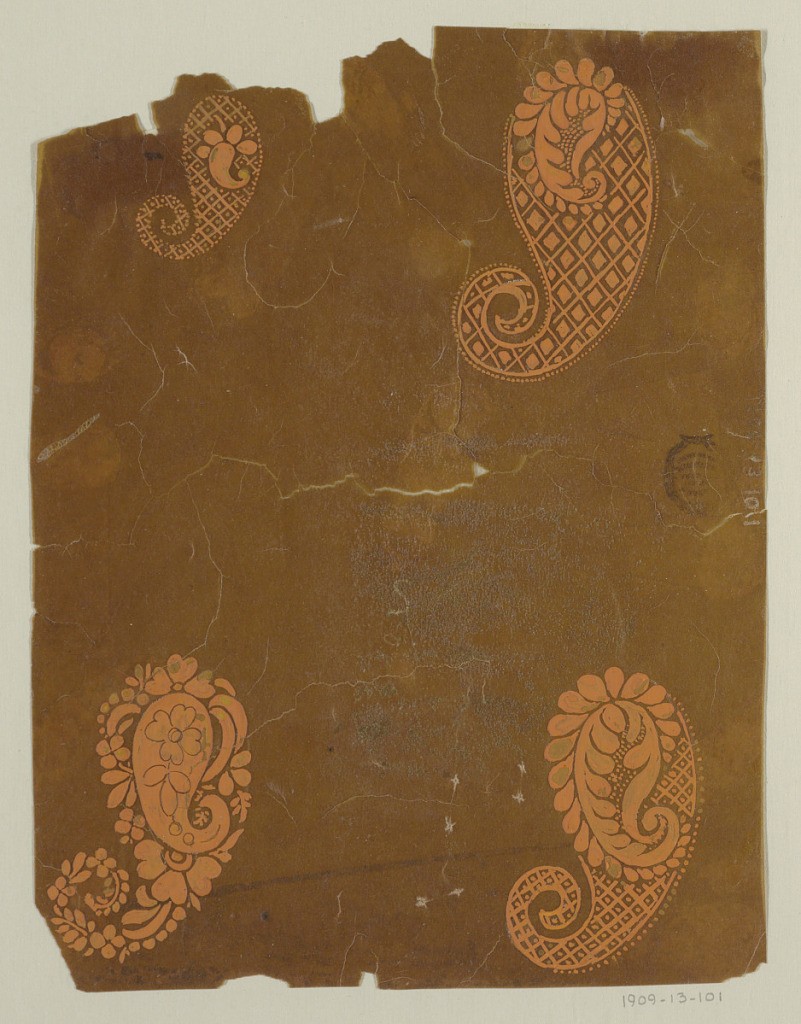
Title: Designs for Woven Paisley
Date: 1825–40
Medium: Brush and orange-pink, yellow gouache, graphite on brown oiled translucent paper
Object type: Drawing
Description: Designs for paisley (four Persian woven cones). Small cones are positioned inside larger cones. At upper left, the small cone includes a leaf-like design, while the larger cone consists of lozenges or diamonds with dots inside. At upper right, the small cone consists of leaf boughs and dots, and the larger cone contains a pattern with lozenges or diamonds. At lower right, the design is a variation of the design at upper right. At lower left, the small cone consists of a single flower spray, while the larger one contains a multitude of flowers and leaves.